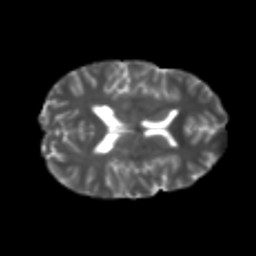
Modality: T2w
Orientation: axial
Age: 24
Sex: female
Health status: healthy
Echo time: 0.074 s